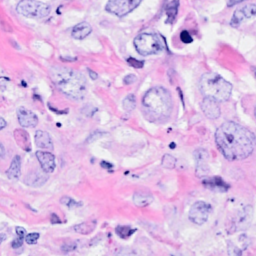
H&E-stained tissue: Breast